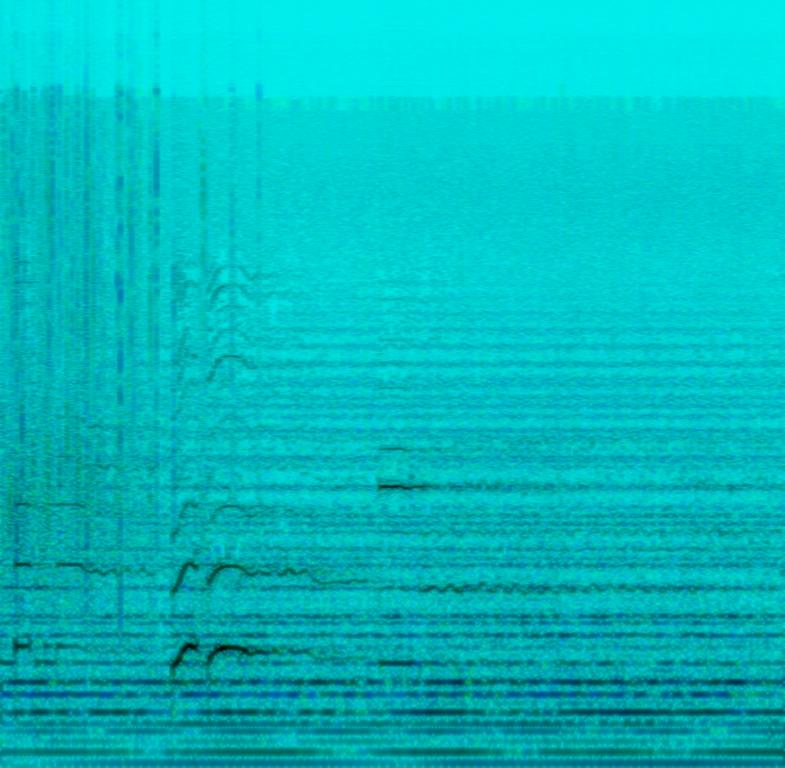
This is a soft rock/blues music piece. There is a male vocalist singing melodically in the lead. The electric guitar is playing bits and pieces of sound with the slide technique. There is a synth string sound in the background. The piece has a story-telling mood to it. The atmosphere is calm. This piece could be playing in the background at a coffee shop or a seaside restaurant.